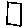
Label: square